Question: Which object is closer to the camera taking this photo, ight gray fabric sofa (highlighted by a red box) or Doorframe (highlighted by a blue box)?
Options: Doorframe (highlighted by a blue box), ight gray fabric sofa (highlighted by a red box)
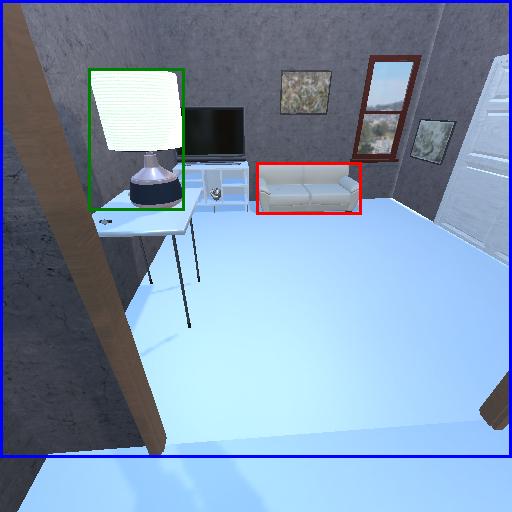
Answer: Doorframe (highlighted by a blue box)